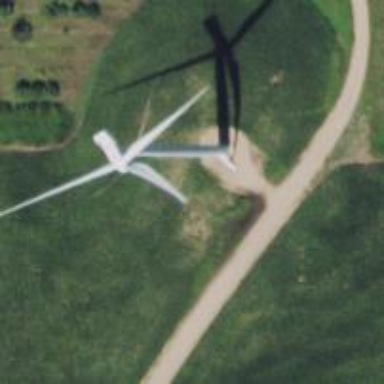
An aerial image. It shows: Wind generator using horizontal axis wind turbines.